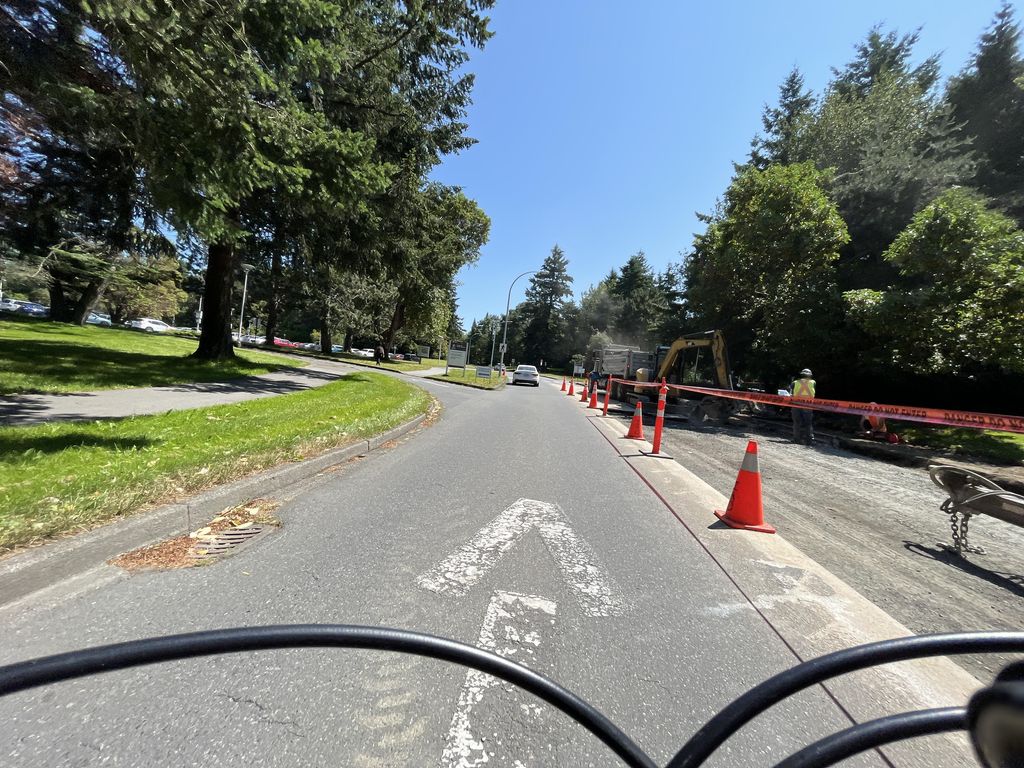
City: victoria